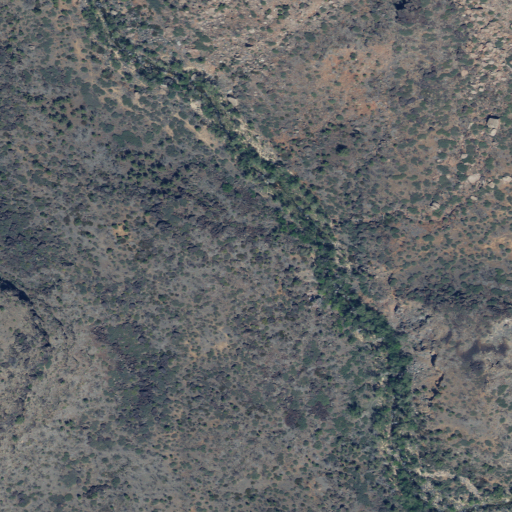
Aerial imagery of valley in Utah named Great West Canyon containing shrub and evergreen forest